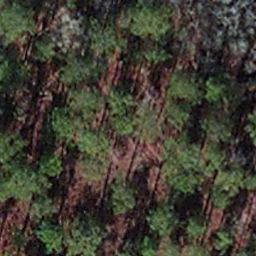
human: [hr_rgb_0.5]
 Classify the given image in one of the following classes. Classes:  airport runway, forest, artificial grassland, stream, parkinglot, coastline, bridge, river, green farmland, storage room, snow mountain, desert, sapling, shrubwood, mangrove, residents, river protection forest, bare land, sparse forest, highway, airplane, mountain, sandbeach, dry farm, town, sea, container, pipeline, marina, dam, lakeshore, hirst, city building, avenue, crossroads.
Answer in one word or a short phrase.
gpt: sapling